Aerial crown-view tile of a tropical tree (Barro Colorado Island, Panama), acquired 20240813:
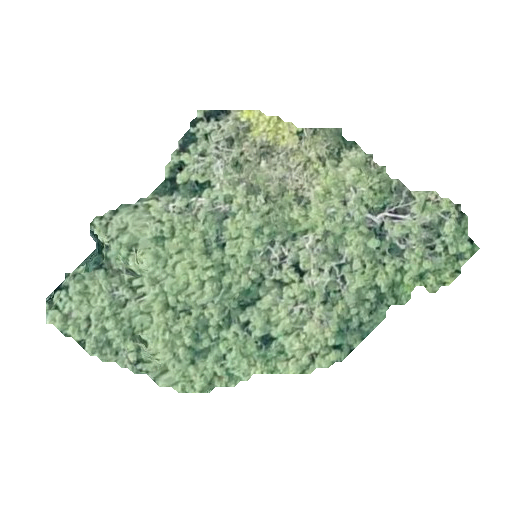
Species: Ceiba pentandra
GBIF accepted scientific name: Ceiba pentandra
Crown area: 114.802 m²